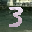
Label: 3